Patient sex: M
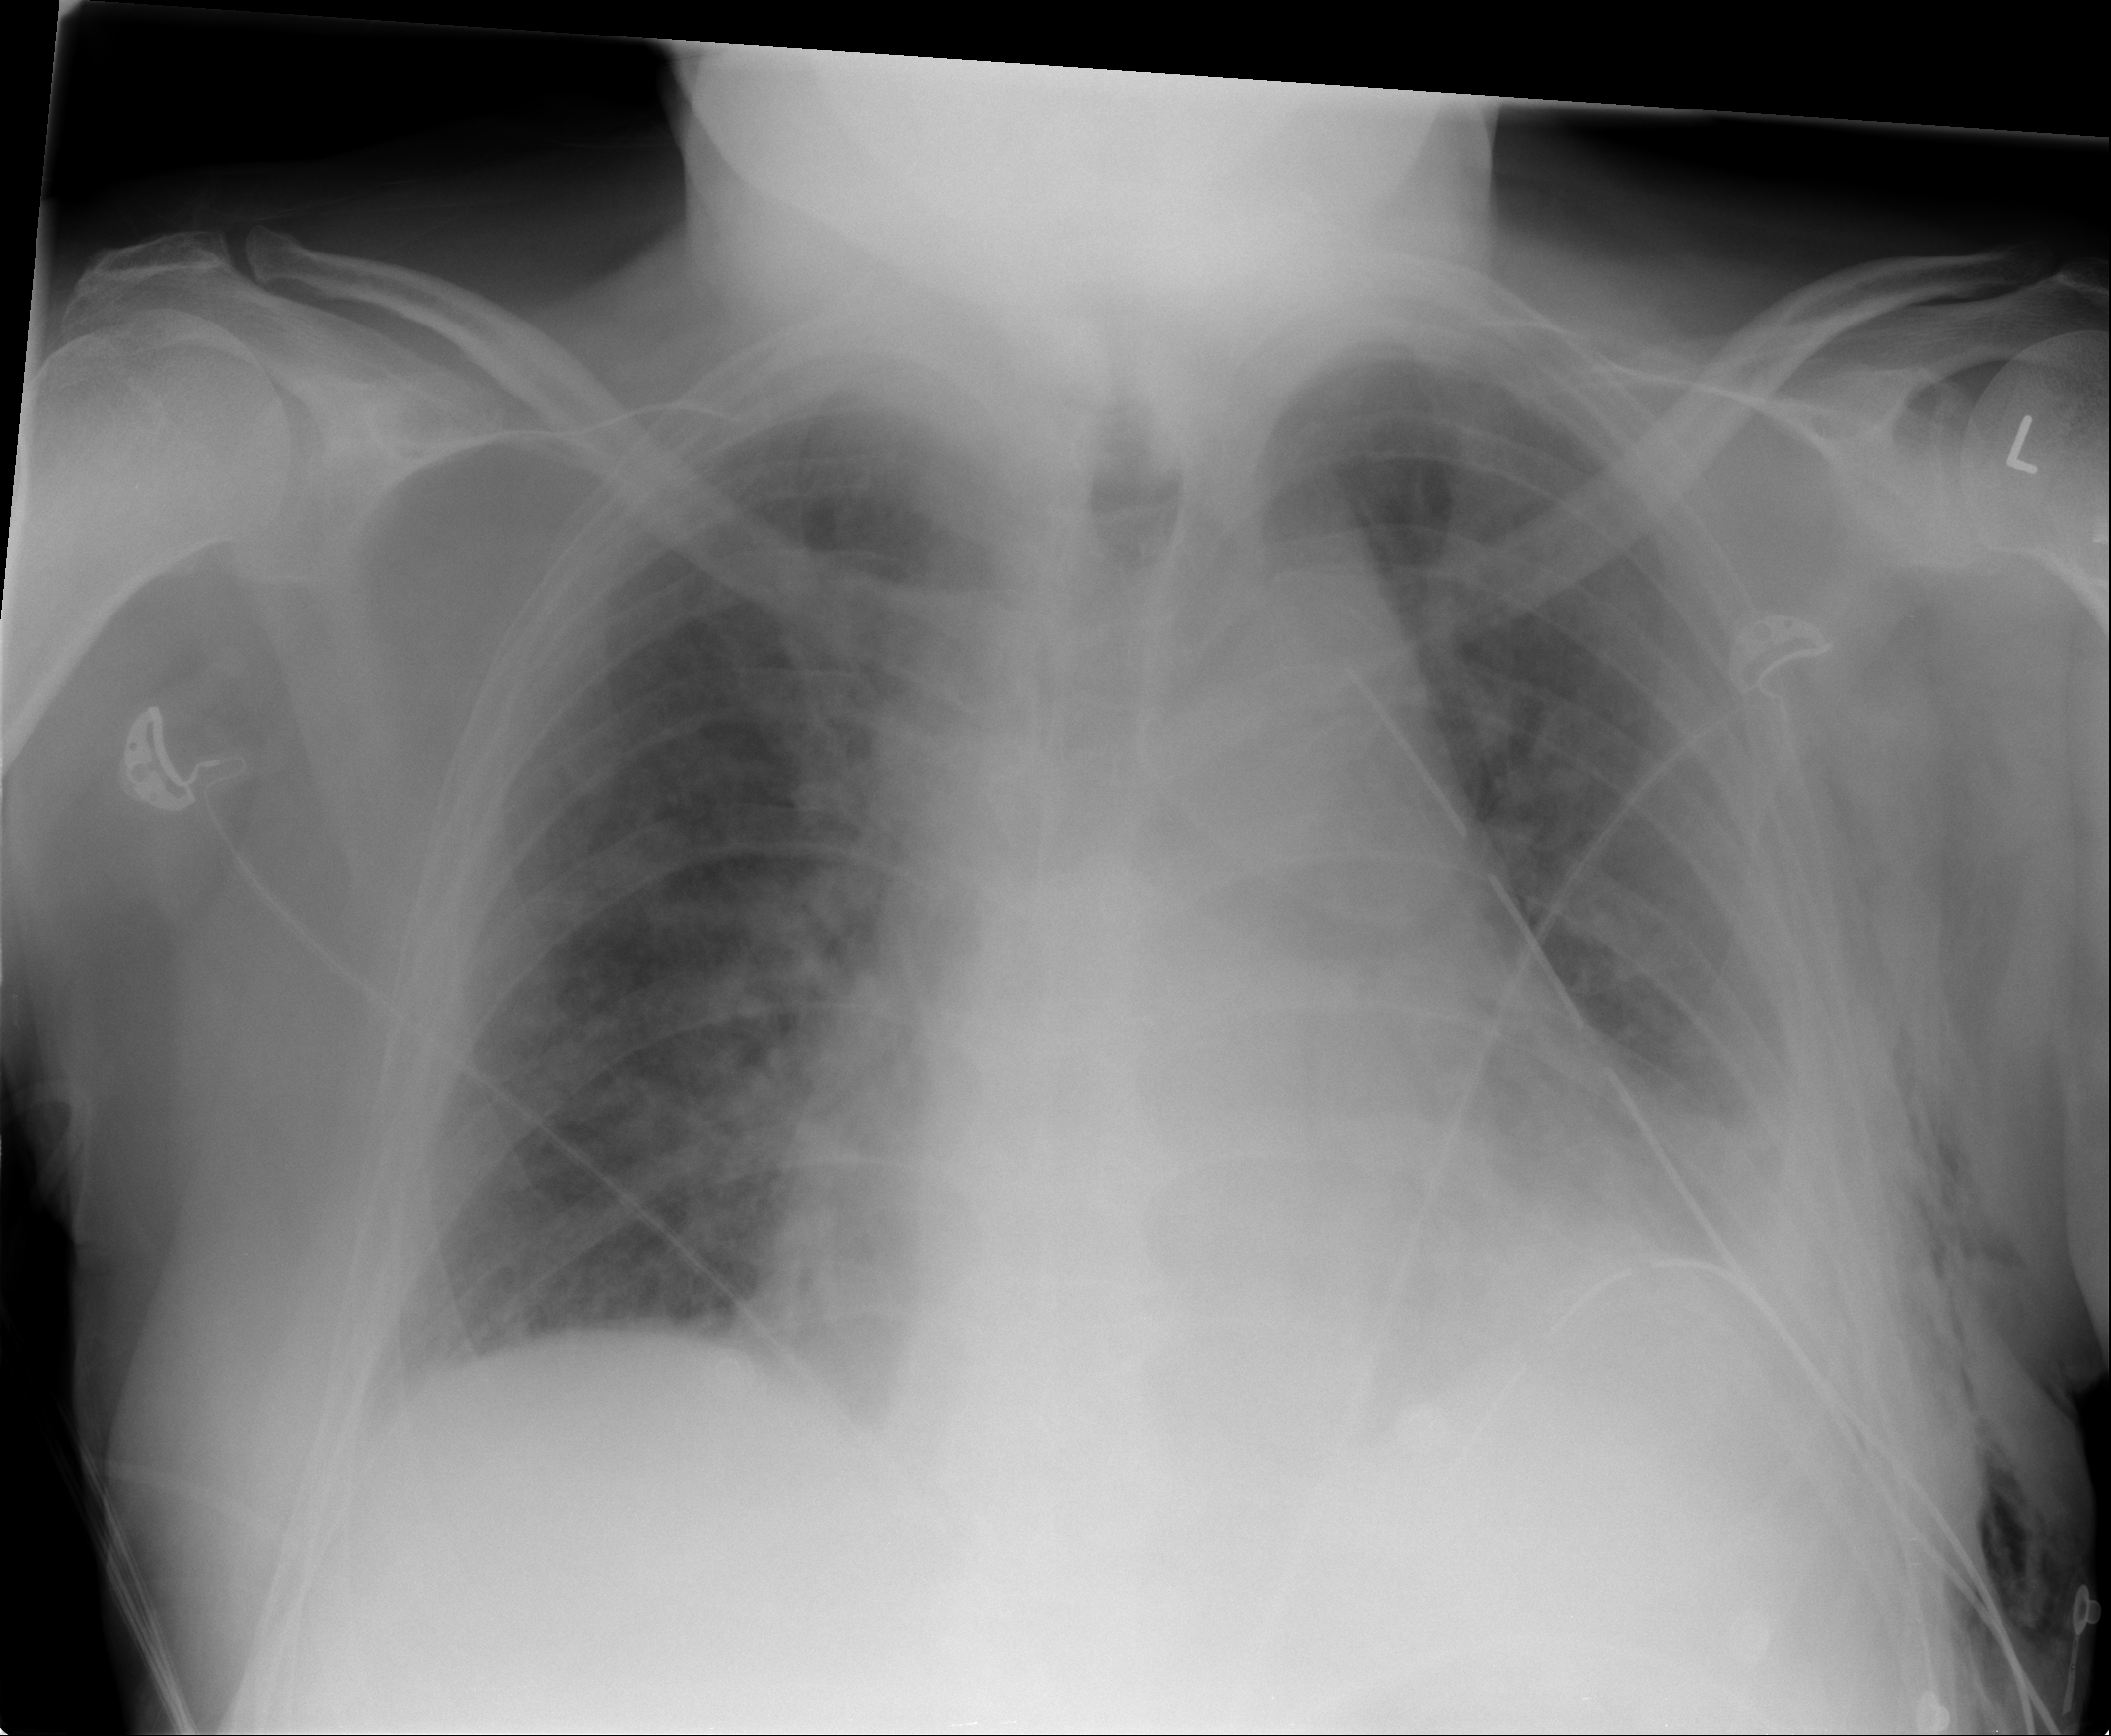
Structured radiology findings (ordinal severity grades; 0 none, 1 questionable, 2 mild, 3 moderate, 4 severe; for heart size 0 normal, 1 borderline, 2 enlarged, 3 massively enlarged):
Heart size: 2
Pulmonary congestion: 2
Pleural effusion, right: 0
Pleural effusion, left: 2
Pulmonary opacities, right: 0
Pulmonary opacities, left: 0
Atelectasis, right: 0
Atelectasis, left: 2